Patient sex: M
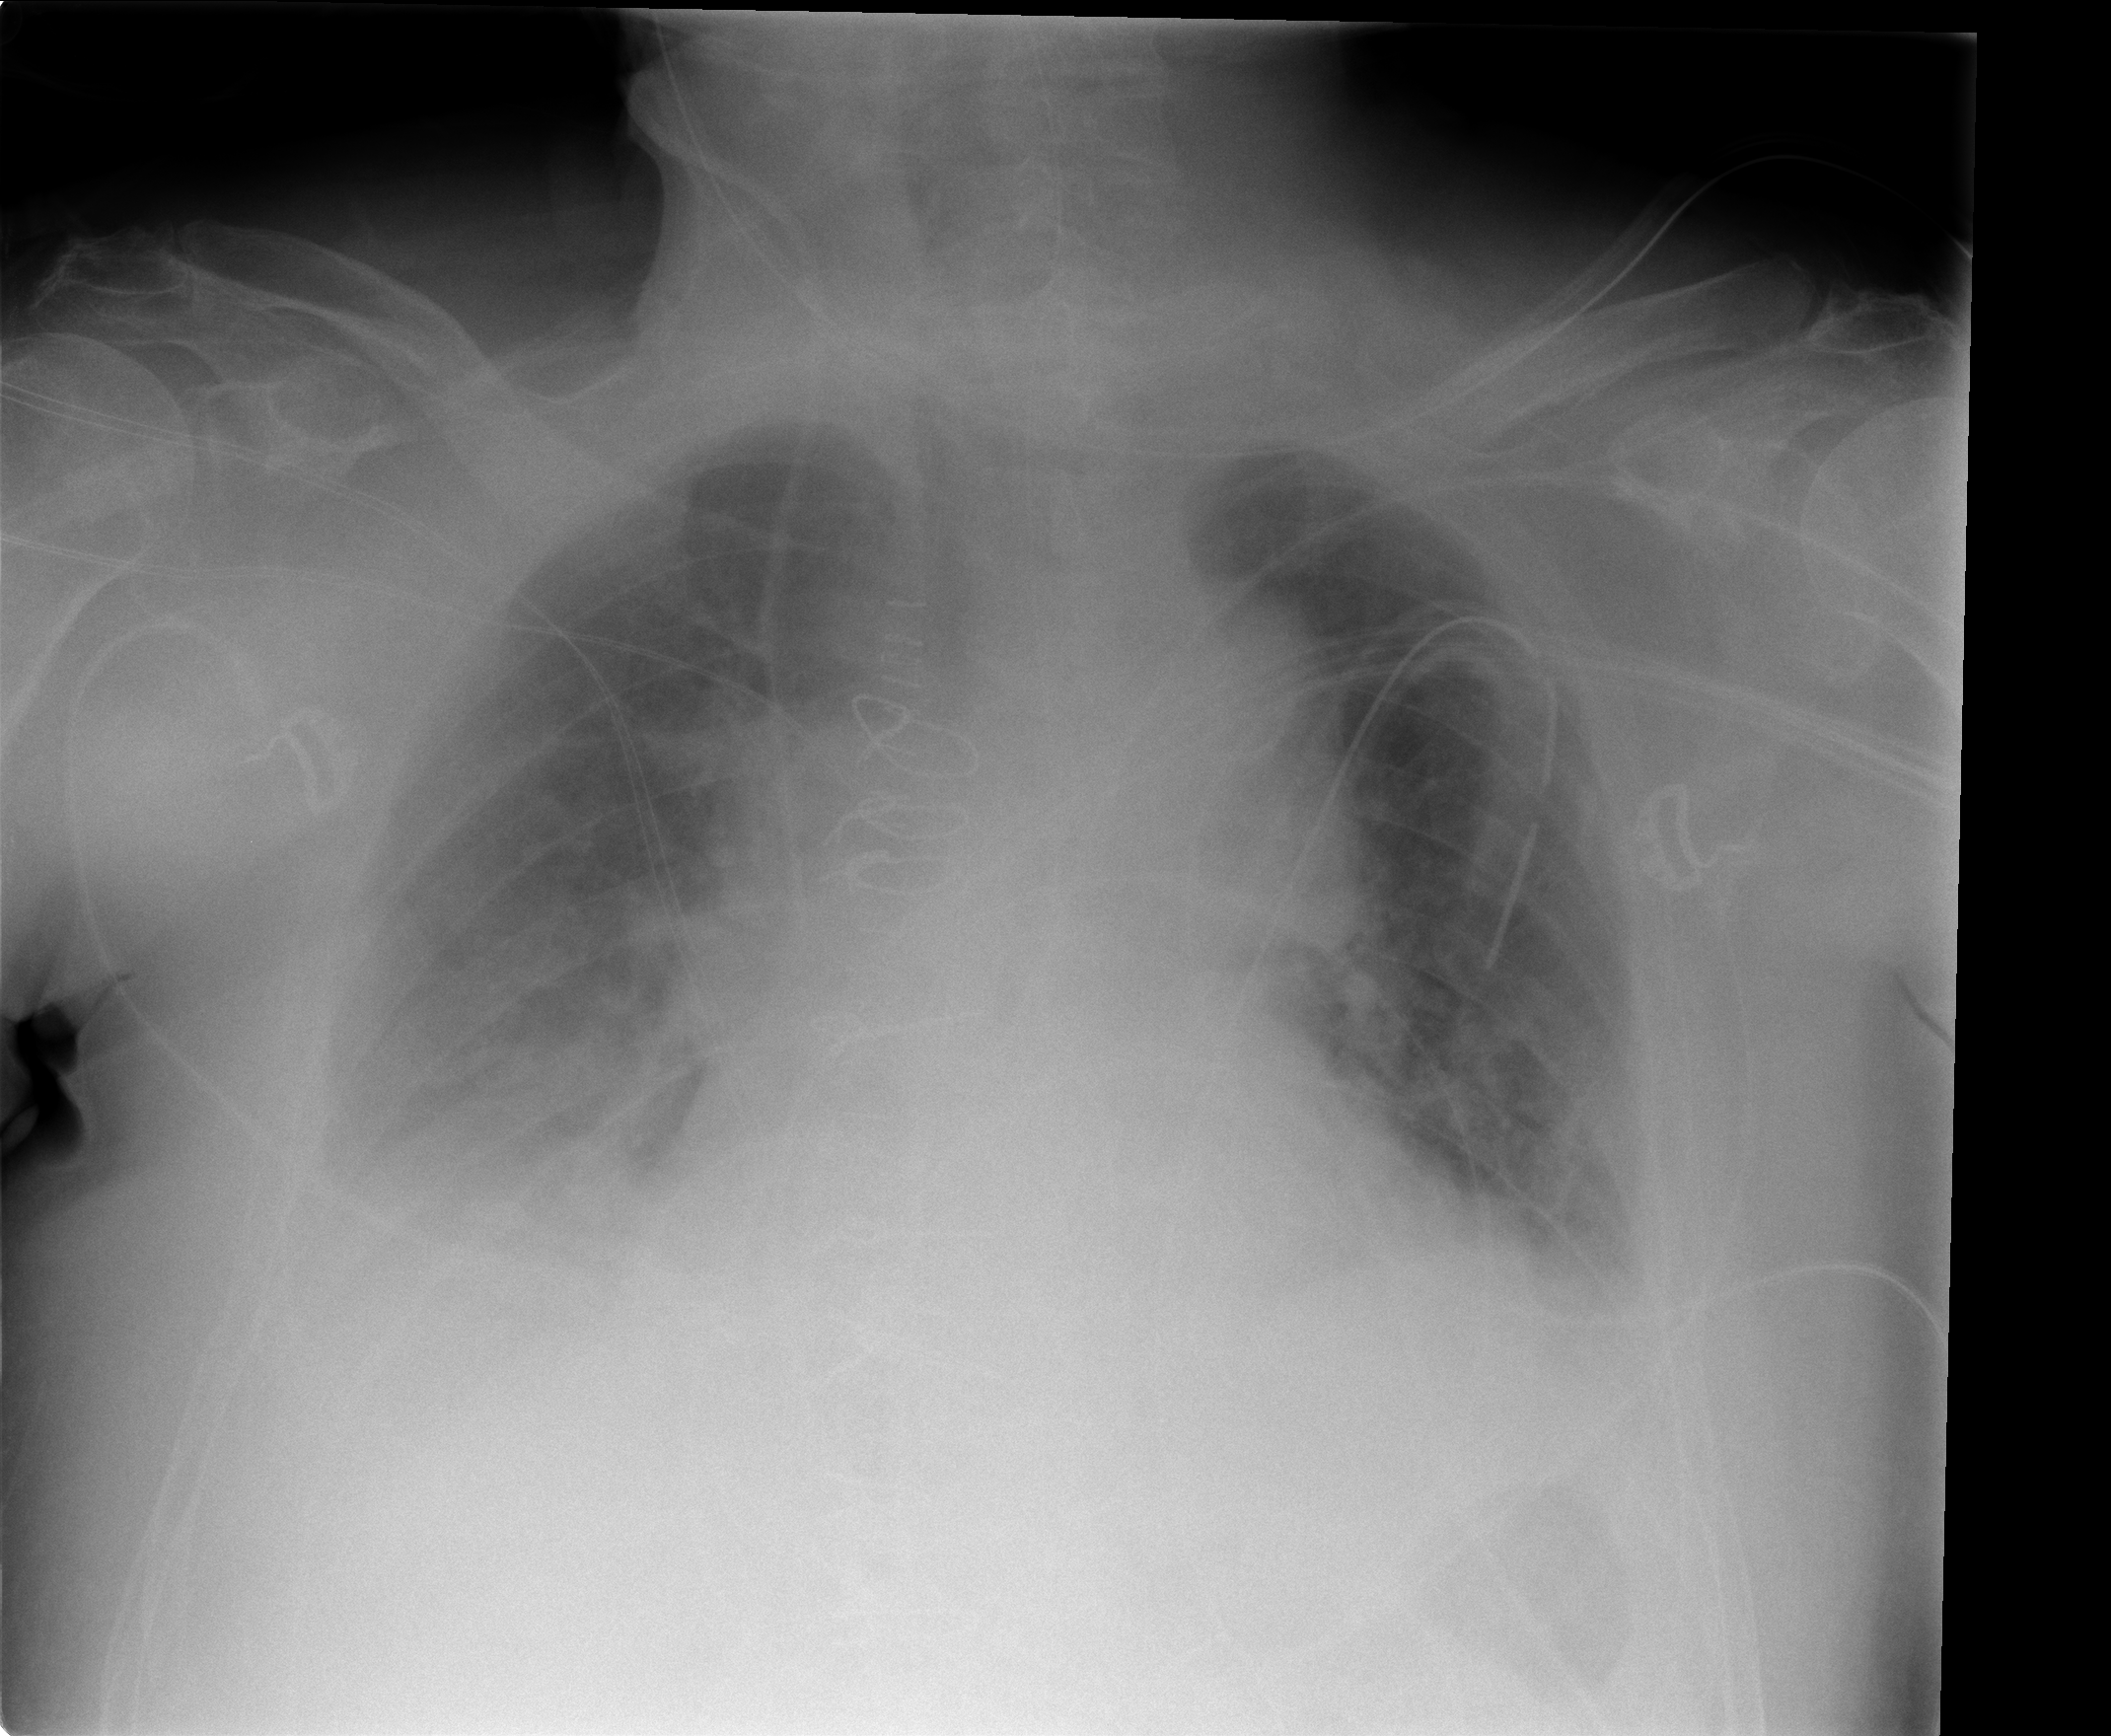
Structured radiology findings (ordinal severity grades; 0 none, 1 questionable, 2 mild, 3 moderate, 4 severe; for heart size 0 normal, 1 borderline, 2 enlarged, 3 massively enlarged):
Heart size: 2
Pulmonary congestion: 2
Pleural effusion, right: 2
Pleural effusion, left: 1
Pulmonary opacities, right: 2
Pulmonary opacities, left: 0
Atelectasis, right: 2
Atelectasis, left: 2